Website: ulta-beauty
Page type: payment
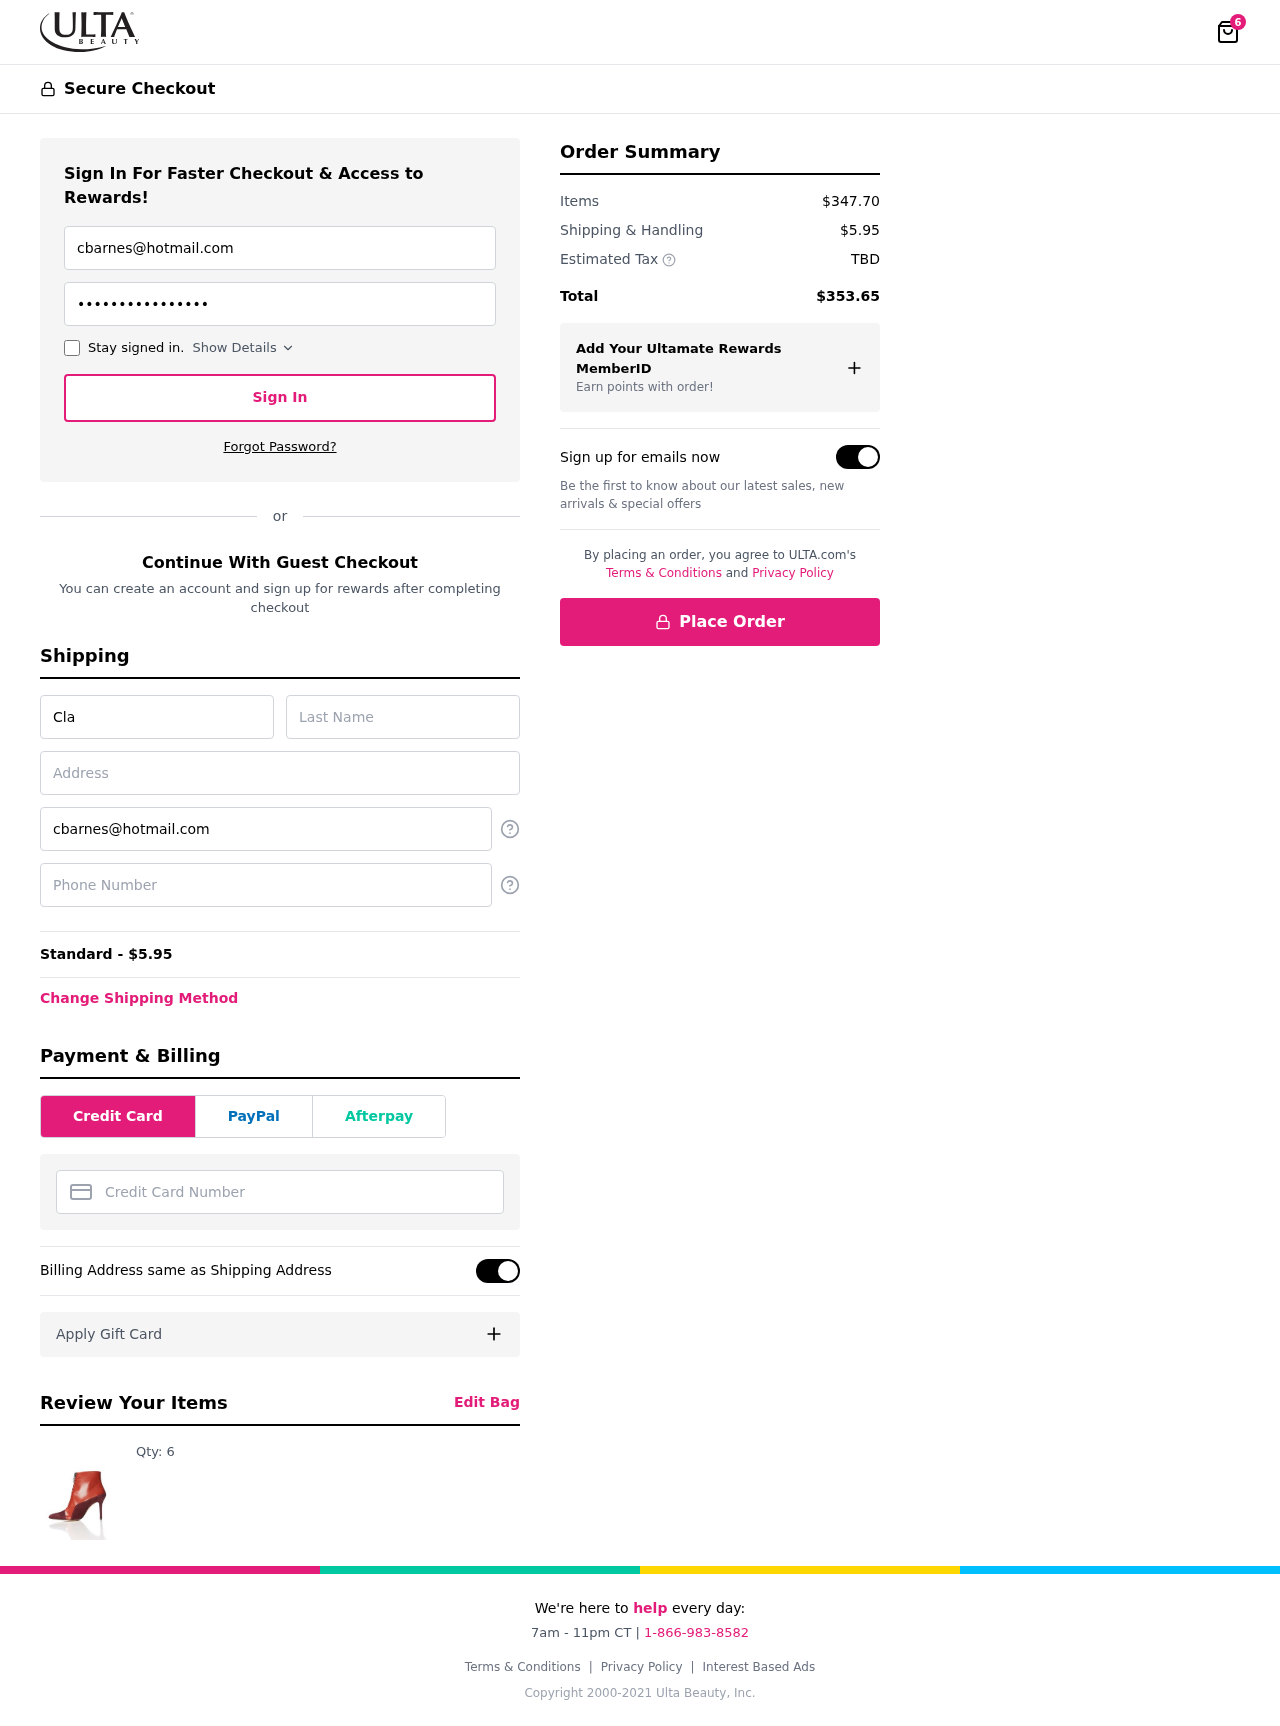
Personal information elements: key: PII_CARD_NUMBER
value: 6011 8435 4635 1377
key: PII_EMAIL
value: cbarnes@hotmail.com
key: PII_FIRSTNAME
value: Clayton
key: PII_LASTNAME
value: Barnes
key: PII_PHONE
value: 5515379424
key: PII_STREET
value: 84477 Anderson Lights Apt. 868
Product elements: key: PRODUCT1_QUANTITY
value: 6
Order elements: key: ORDER_NUM_ITEMS
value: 6
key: ORDER_SHIPPING_COST
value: $5.95
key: ORDER_SHIPPING_COST
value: Standard - $5.95
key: ORDER_SUBTOTAL
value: $347.70
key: ORDER_TAX
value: TBD
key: ORDER_TOTAL
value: $353.65